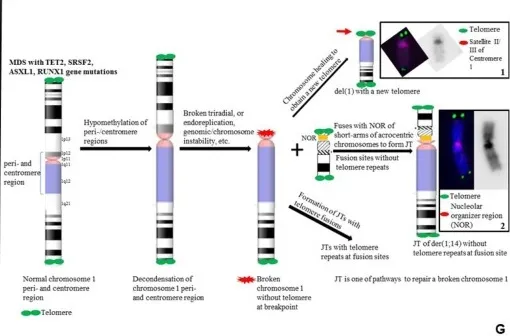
G; A possible multi-stage process for the development and formation of 1q JTs in our patient.
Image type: pathology (immunostaining)